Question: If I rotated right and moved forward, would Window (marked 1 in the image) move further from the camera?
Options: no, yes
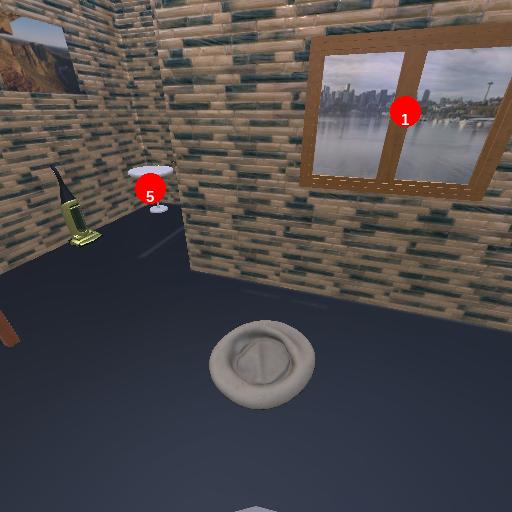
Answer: no